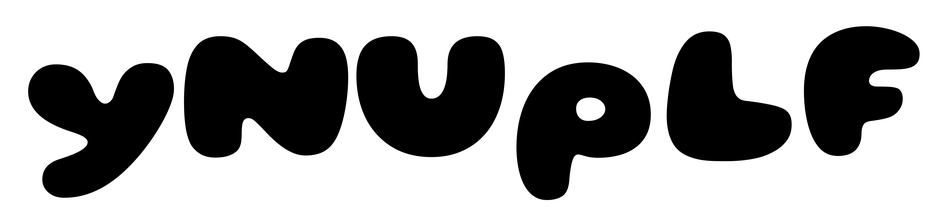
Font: Gluten_Black